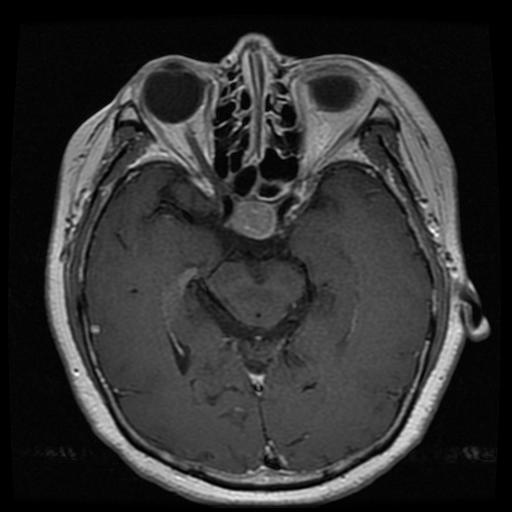
Label: pituitary